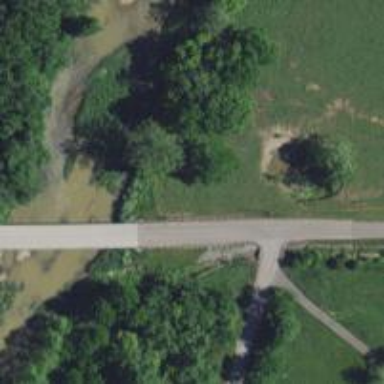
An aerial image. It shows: Tertiary road with bridge.